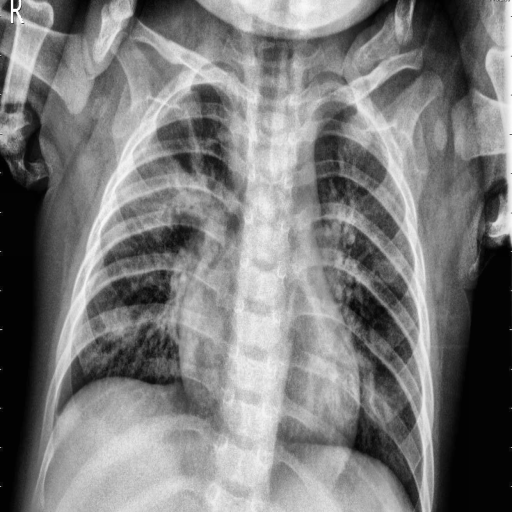
Finding: PNEUMONIA